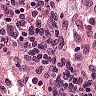
Metastatic tissue present: no